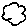
Label: cloud